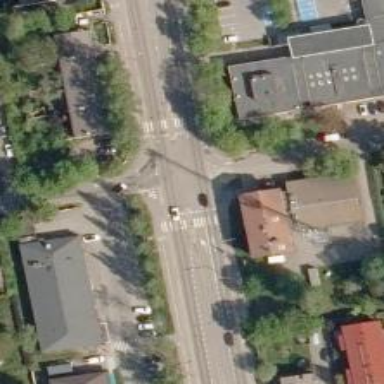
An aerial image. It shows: Road with "give way" sign.